Interaction volume radius: 10 \u00c5
Interaction volume height: 10 \u00c5
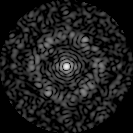
Disorder parameter: 0.7724